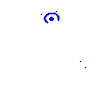
Particle: kaon